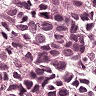
Metastatic tissue present: yes